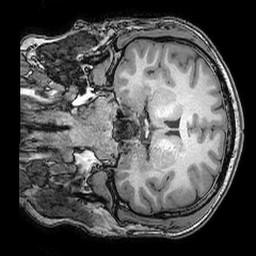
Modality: T1w
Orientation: coronal
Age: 33
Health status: ill
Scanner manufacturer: philips
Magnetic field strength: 3 T
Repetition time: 0.007 s
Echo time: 0.003501 s